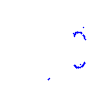
Particle: proton